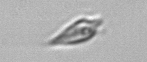
Label: Oxytoxum